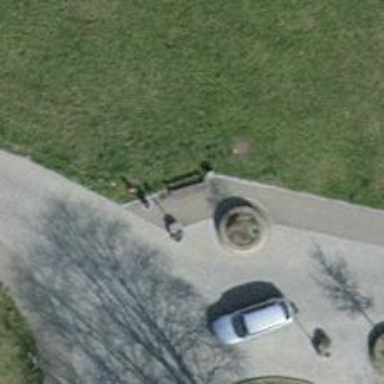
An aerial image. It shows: Brown bench in the vicinity.